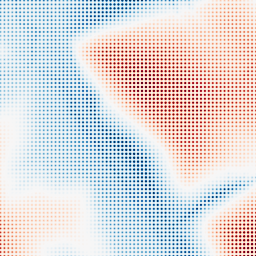
Category: multiscale
Decomposition family: dog_multiscale
Decomposition parameters: sigma_ratio: 2
n_scales: 6
base_sigma: 1
Upsampling method: sinc_hamming
Upsampling parameters: scale: 8
kernel_size: 4
Upsampling scale: 8